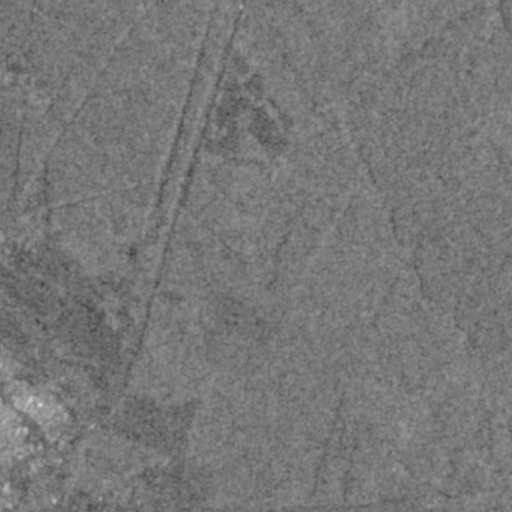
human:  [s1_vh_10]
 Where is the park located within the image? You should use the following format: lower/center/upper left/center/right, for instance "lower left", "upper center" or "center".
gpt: The park is located in the lower left of the image.
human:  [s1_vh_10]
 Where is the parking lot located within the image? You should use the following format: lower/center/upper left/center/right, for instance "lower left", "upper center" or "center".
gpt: There is no parking lot in the image.

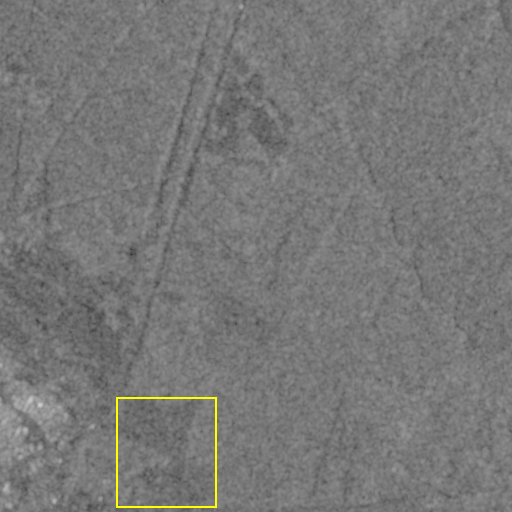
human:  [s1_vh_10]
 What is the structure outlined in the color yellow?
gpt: The structure outlined in yellow is a crop field.
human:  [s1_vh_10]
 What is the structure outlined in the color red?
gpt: There is no red outline.